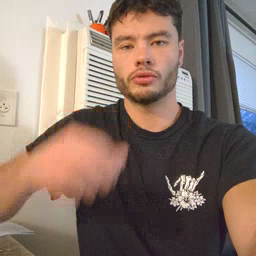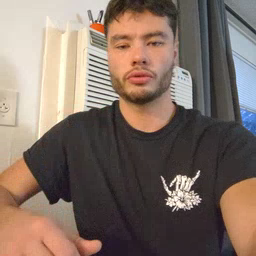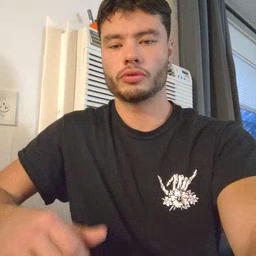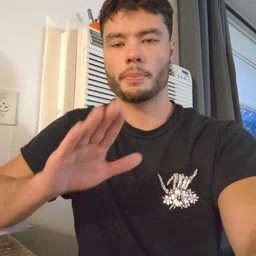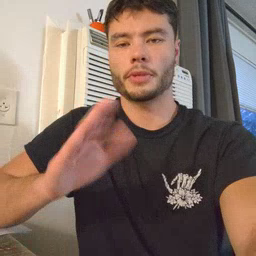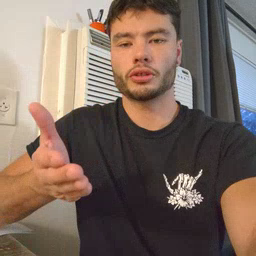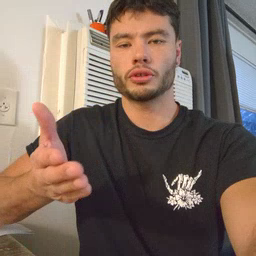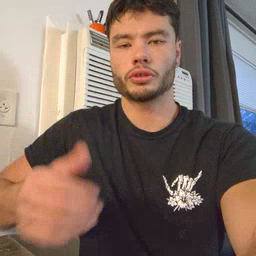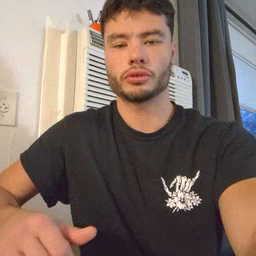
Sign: book